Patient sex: M
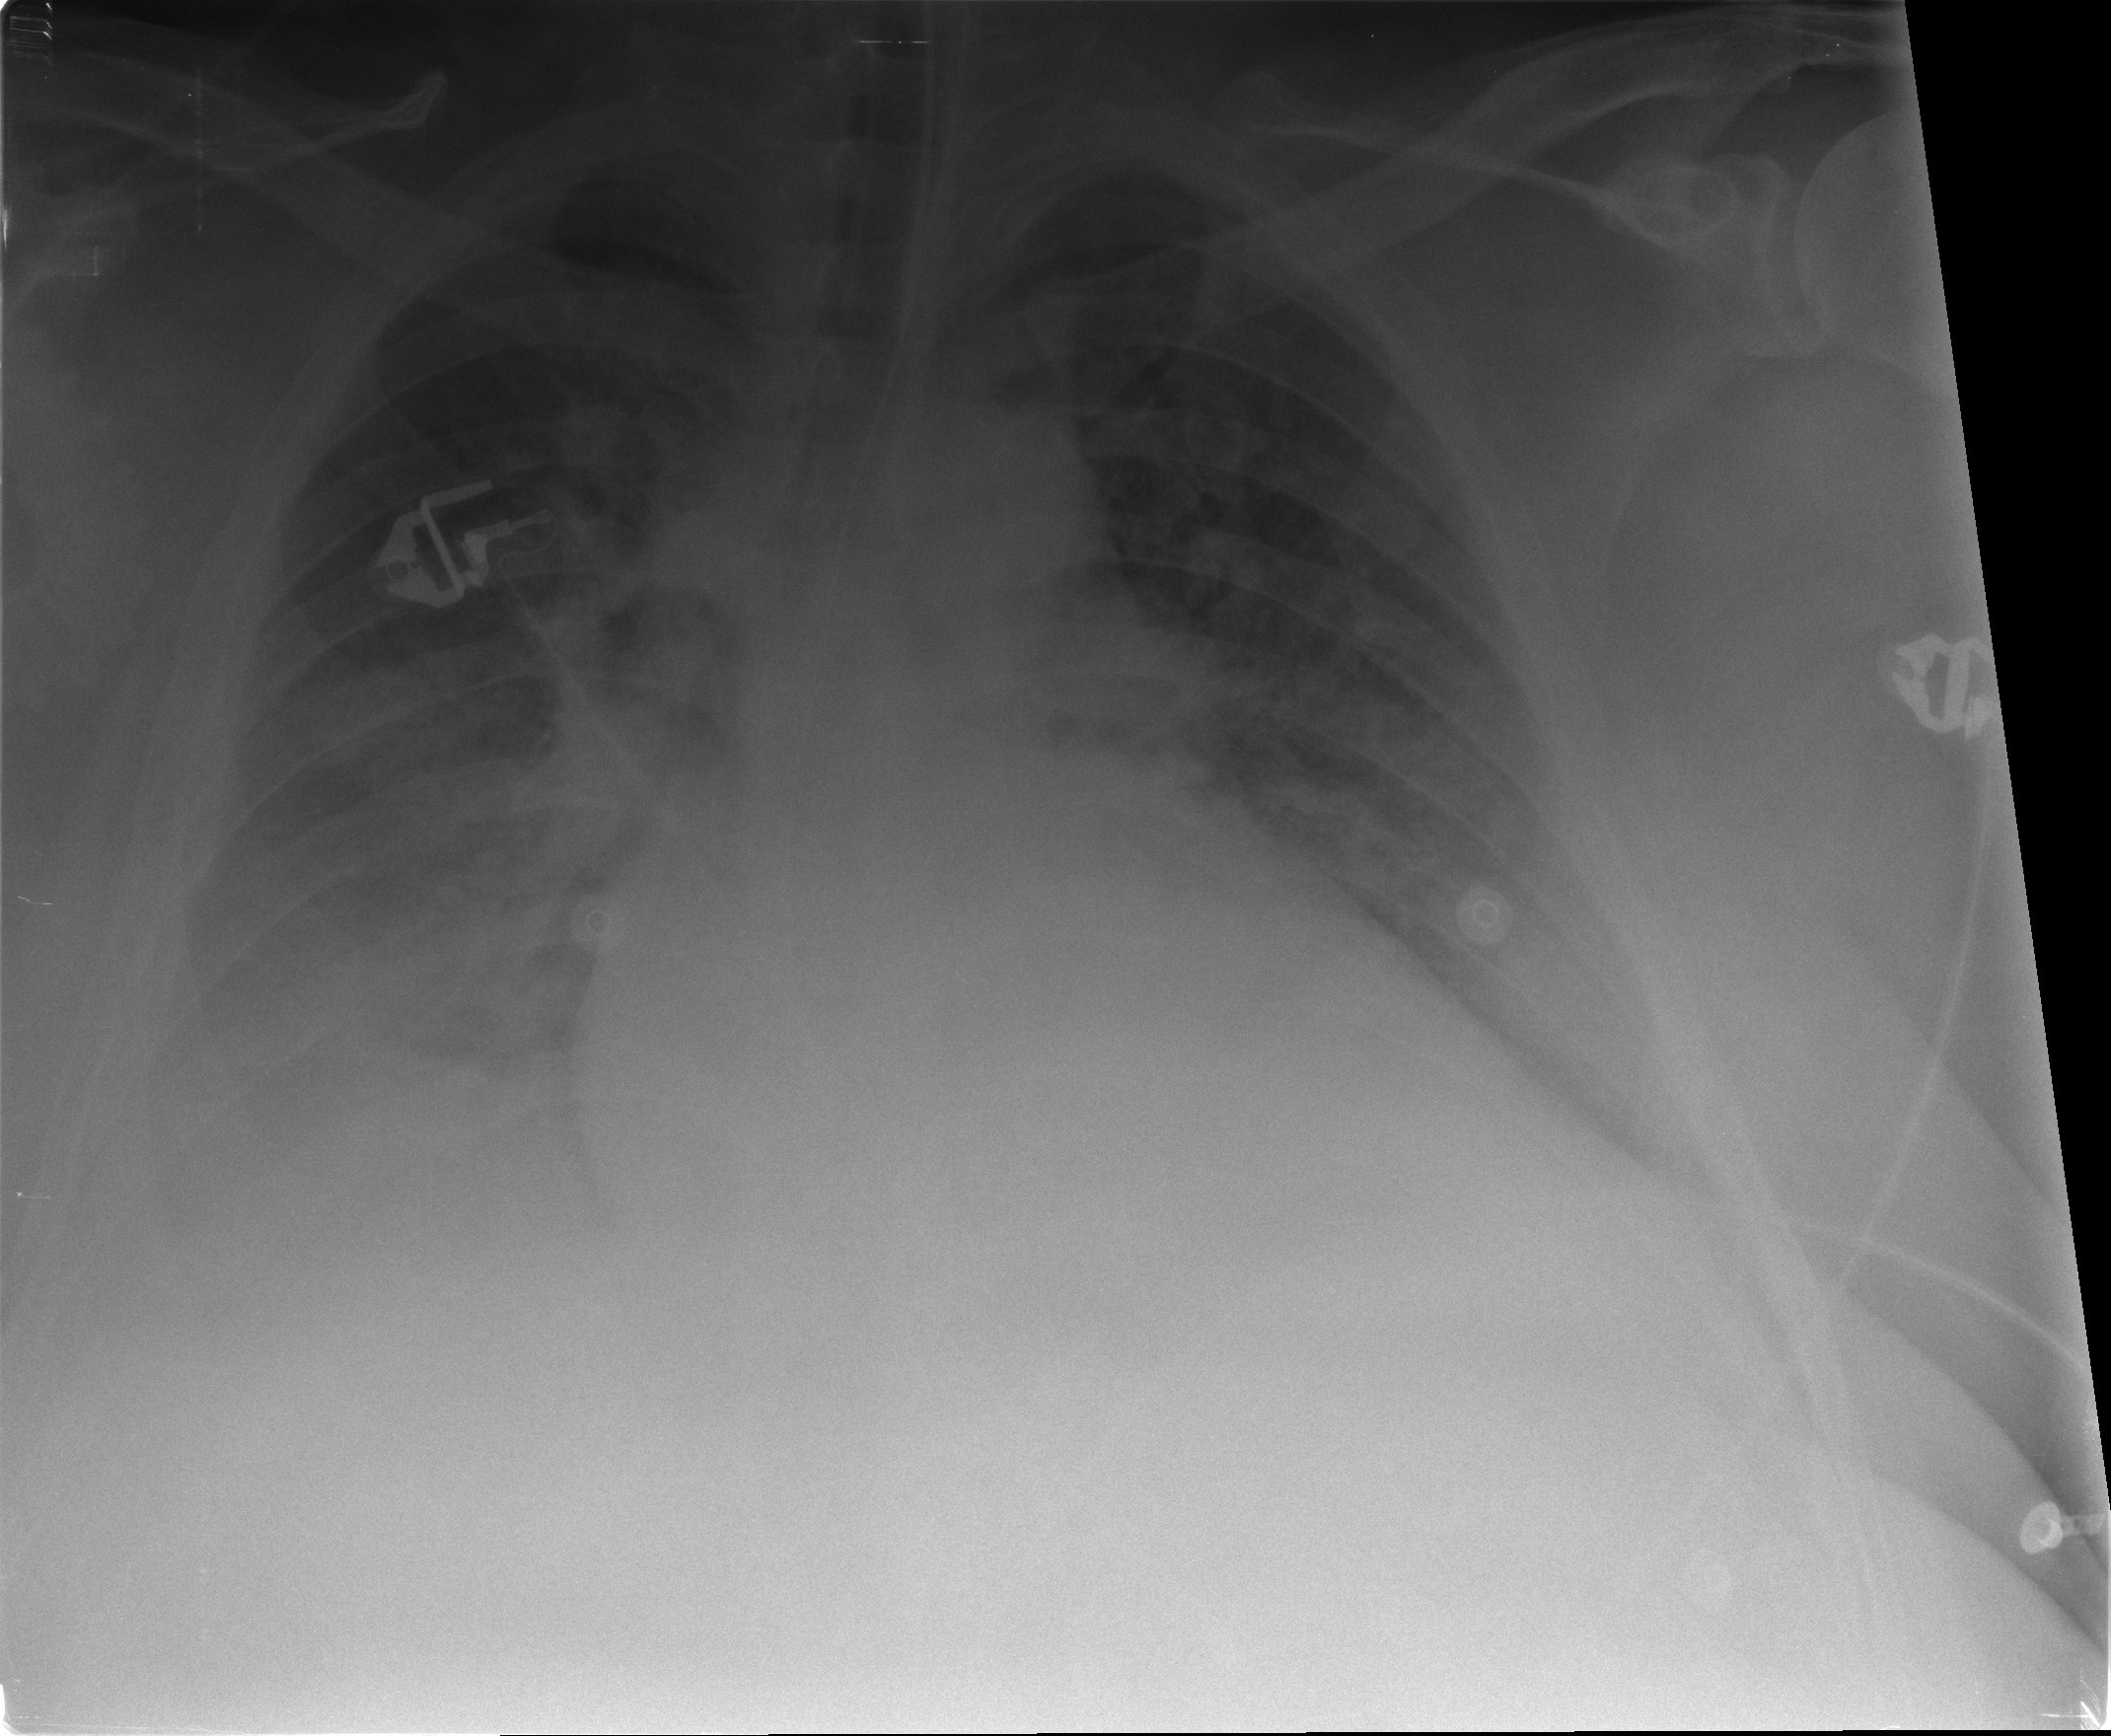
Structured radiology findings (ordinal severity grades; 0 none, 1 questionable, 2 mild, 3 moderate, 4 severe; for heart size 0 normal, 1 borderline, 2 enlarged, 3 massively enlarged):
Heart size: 2
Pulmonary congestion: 2
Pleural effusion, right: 2
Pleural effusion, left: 2
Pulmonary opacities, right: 2
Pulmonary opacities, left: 2
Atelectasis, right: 2
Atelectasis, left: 2